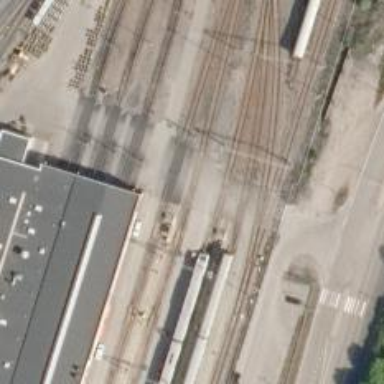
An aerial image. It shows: Railway level crossing.